Field crop: tomato
Growth stage: 2
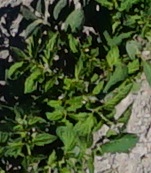
Species: tomato